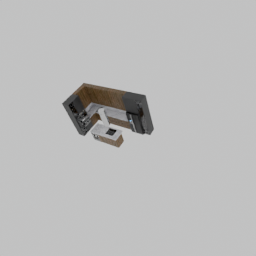
Label: furniture